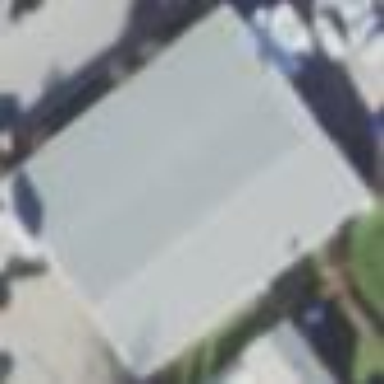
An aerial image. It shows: Building that houses car shop.